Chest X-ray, AP view. Patient: 35 years old, sex M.
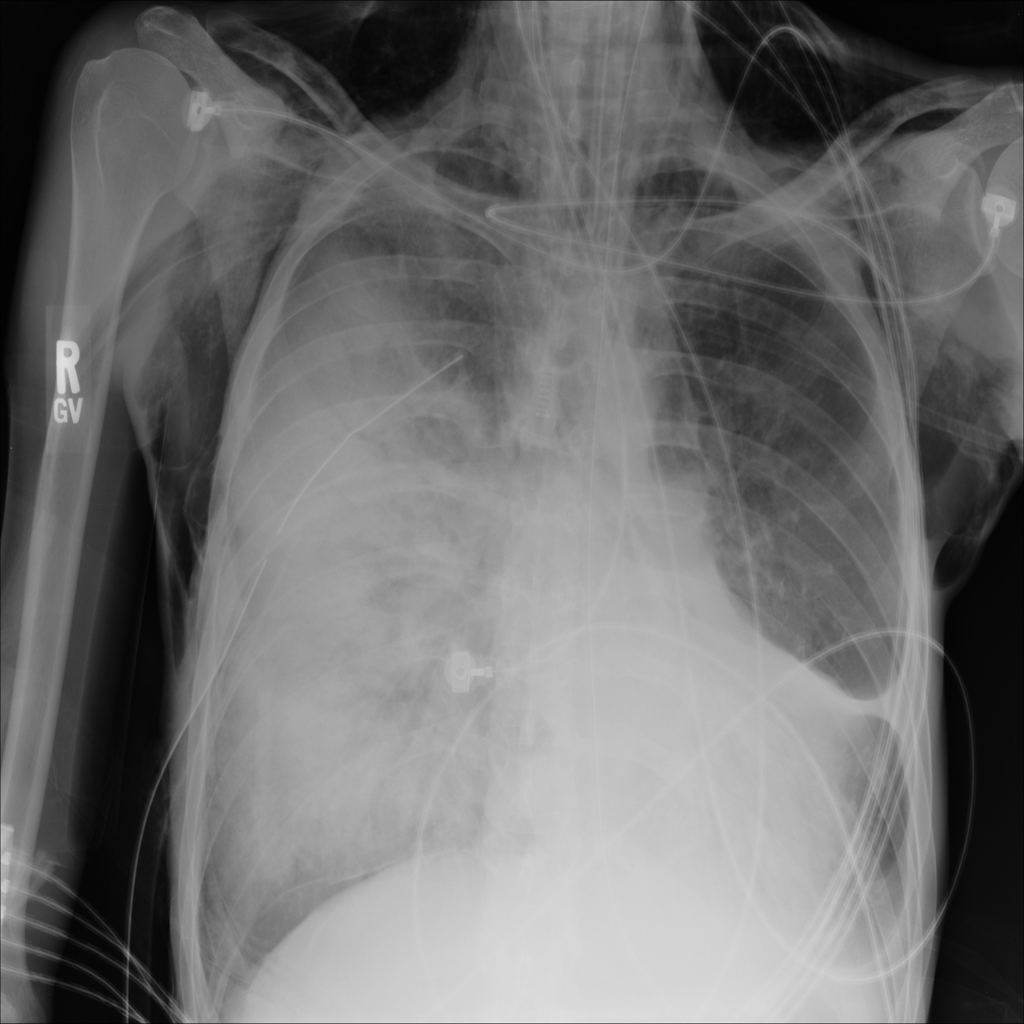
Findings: Emphysema, Pneumothorax